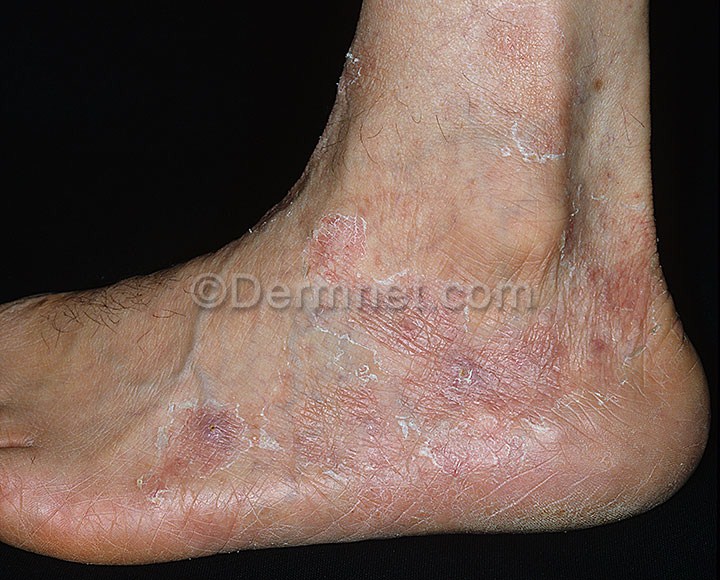
Disease: Tinea Ringworm Candidiasis and other Fungal Infections